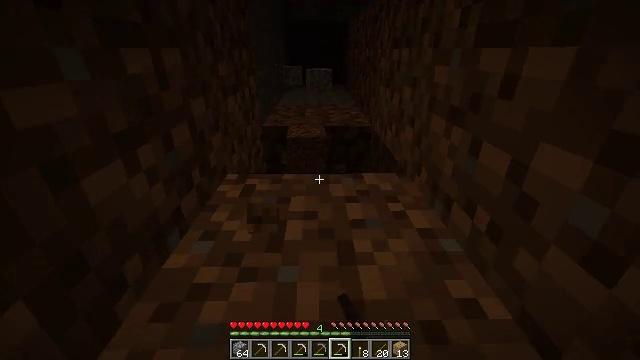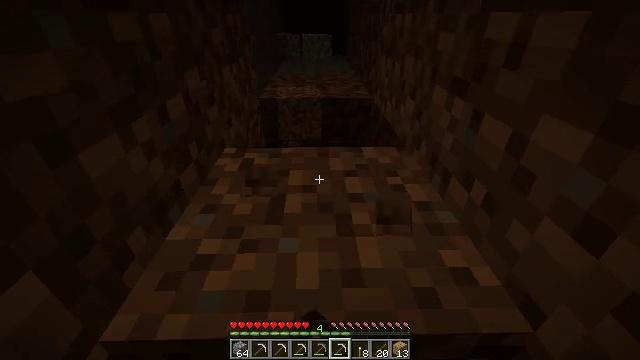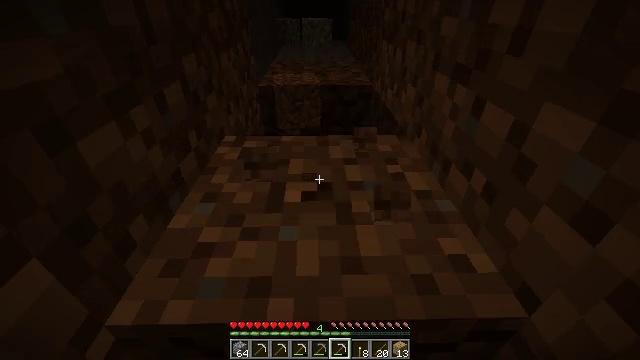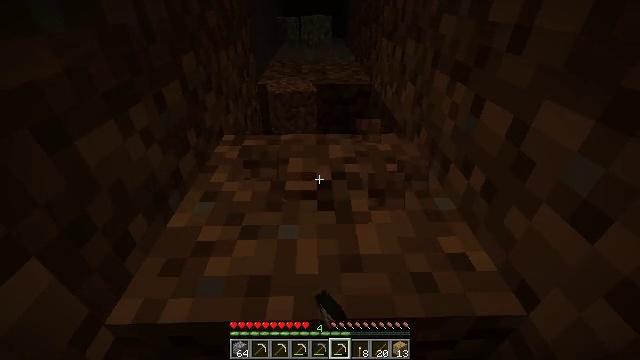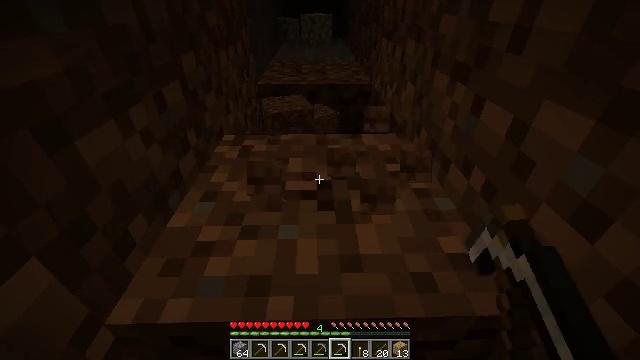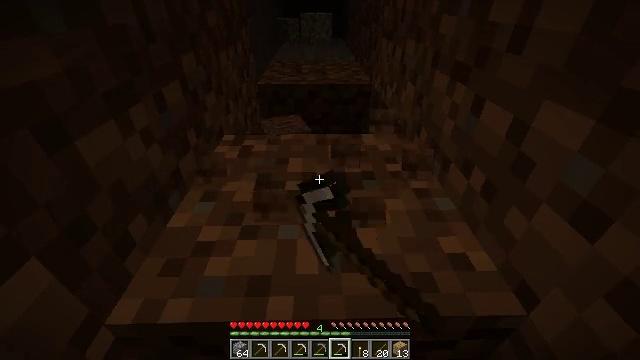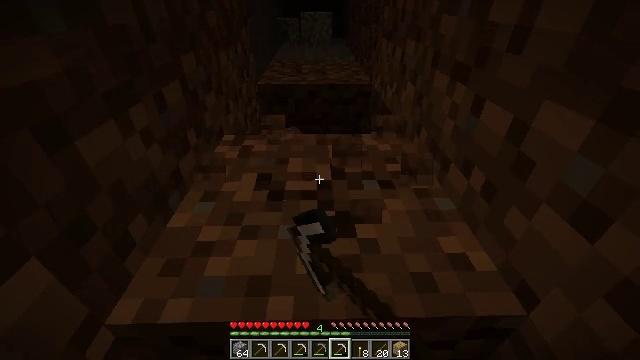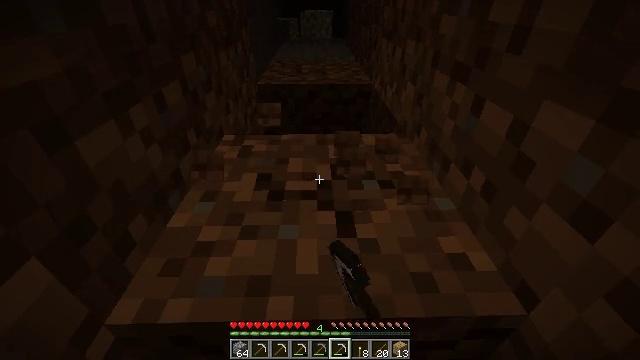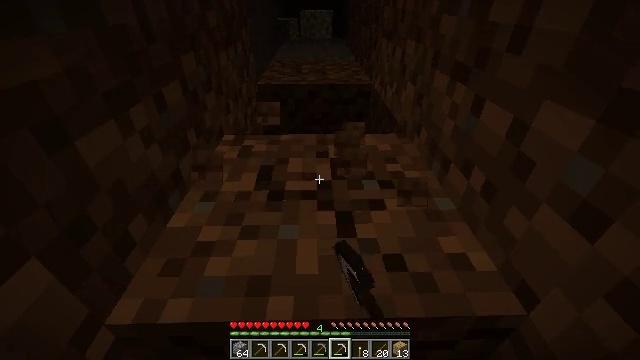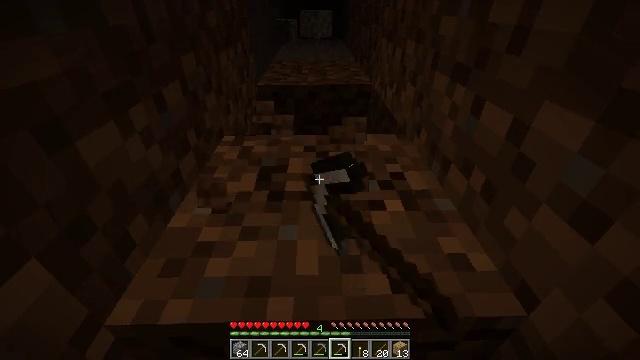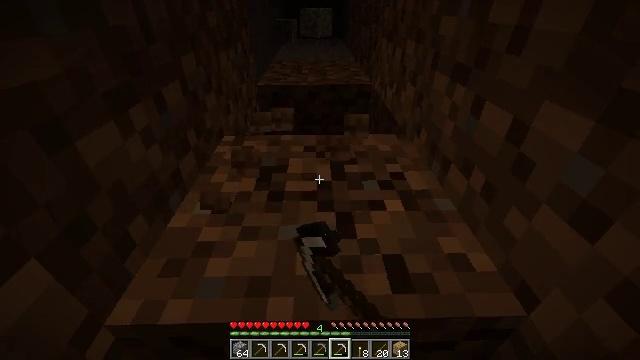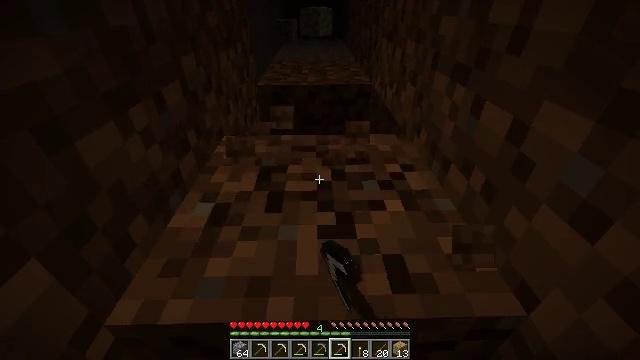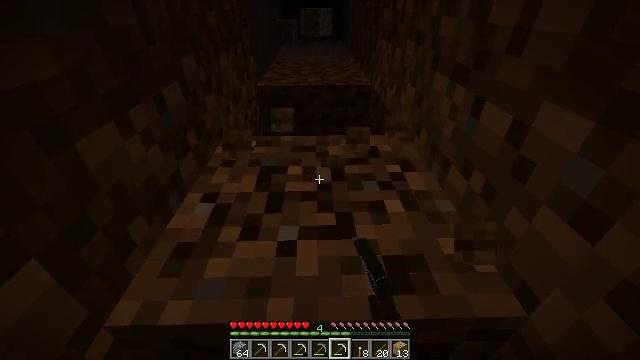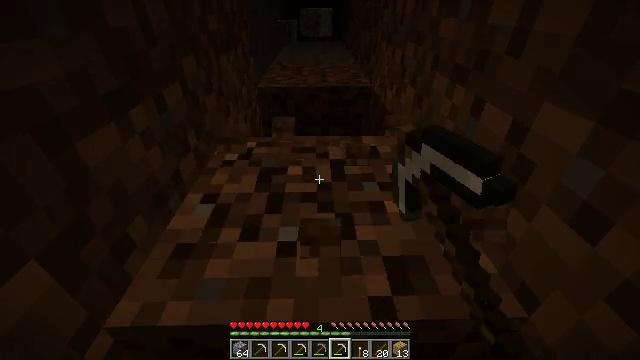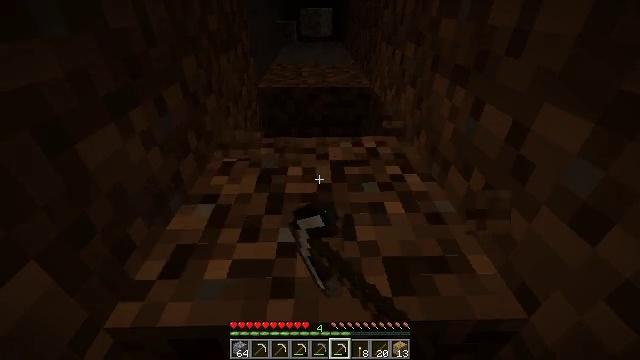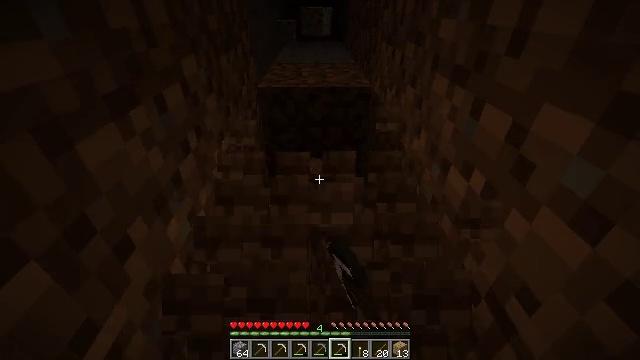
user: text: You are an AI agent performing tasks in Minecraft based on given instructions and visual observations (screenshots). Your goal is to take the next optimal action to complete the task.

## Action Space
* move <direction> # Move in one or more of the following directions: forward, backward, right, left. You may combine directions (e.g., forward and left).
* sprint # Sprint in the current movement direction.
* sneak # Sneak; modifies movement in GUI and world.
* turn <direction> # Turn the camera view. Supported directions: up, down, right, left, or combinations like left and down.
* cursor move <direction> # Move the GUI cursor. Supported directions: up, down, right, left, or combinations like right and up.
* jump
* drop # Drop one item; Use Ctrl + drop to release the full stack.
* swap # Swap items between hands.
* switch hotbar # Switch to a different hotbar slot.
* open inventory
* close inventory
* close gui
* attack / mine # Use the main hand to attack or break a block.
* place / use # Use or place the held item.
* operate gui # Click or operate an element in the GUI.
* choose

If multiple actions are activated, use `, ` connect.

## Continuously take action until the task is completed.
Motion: motion action
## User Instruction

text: Get dirt block.
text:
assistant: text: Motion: turn down, attack / mine
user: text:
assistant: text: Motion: turn down, attack / mine
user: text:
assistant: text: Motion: attack / mine
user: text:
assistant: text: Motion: attack / mine
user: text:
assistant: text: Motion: attack / mine
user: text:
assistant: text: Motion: attack / mine
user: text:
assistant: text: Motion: attack / mine
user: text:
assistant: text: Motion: attack / mine
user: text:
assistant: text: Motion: attack / mine
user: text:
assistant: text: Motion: attack / mine
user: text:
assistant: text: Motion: attack / mine
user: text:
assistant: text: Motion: attack / mine
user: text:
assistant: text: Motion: attack / mine
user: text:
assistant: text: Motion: attack / mine
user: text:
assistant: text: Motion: attack / mine
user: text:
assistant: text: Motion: attack / mine
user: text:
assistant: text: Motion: attack / mine
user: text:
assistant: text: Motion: attack / mine
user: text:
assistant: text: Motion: attack / mine
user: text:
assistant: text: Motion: attack / mine
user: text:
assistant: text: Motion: attack / mine
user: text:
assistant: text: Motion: attack / mine
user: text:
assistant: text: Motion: move forward, turn up, attack / mine
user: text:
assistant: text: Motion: move forward, turn up, attack / mine
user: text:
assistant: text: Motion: move forward, turn up, attack / mine
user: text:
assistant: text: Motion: move forward, turn up, attack / mine
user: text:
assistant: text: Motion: move forward, attack / mine
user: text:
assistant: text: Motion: move forward, attack / mine
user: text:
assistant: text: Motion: attack / mine
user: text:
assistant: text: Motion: attack / mine